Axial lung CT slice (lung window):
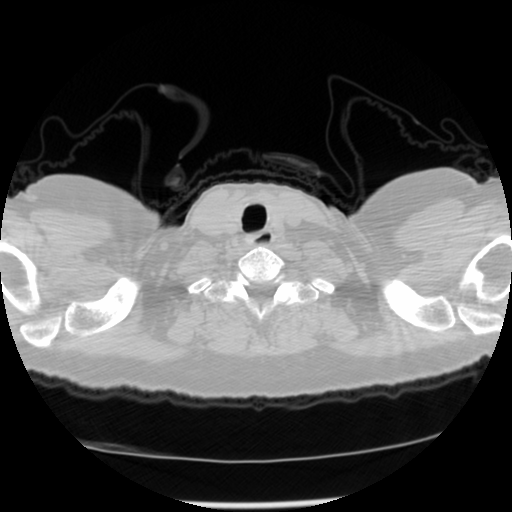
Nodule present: no